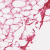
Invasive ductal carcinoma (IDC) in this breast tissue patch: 0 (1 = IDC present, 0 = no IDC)